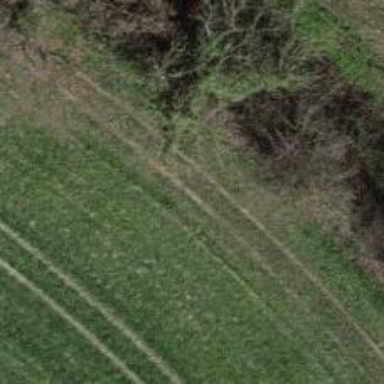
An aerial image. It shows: Grass track with grade4 quality surface.